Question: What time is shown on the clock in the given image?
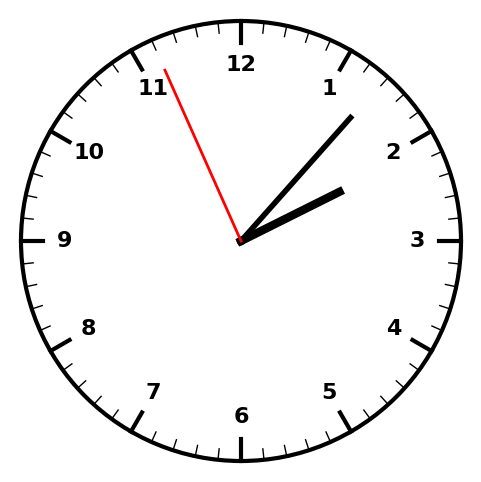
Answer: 02:06:56